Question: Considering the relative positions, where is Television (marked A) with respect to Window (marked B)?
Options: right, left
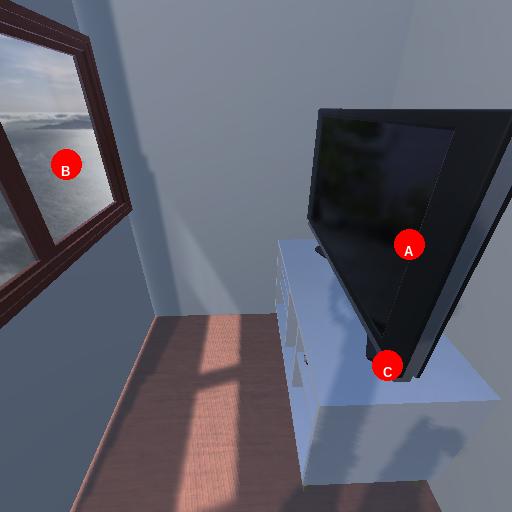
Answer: right